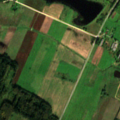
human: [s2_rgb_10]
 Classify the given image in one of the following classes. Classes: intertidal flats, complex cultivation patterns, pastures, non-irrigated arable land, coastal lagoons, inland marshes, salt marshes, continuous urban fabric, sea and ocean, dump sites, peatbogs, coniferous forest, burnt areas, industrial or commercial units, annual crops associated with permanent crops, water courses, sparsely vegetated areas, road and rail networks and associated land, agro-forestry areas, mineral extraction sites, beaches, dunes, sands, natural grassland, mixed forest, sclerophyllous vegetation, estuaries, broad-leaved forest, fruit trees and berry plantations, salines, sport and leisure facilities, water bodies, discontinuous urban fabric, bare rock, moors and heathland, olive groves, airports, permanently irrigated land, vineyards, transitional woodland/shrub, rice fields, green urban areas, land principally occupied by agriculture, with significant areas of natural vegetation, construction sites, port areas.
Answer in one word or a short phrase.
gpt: discontinuous urban fabric, complex cultivation patterns, mixed forest, transitional woodland/shrub